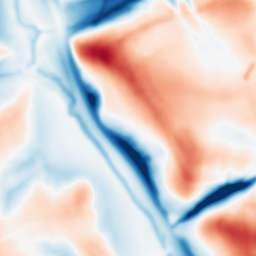
Category: multiscale
Decomposition family: dog
Decomposition parameters: sigma_low: 2
sigma_high: 20
Upsampling method: lanczos
Upsampling parameters: scale: 2
Upsampling scale: 2